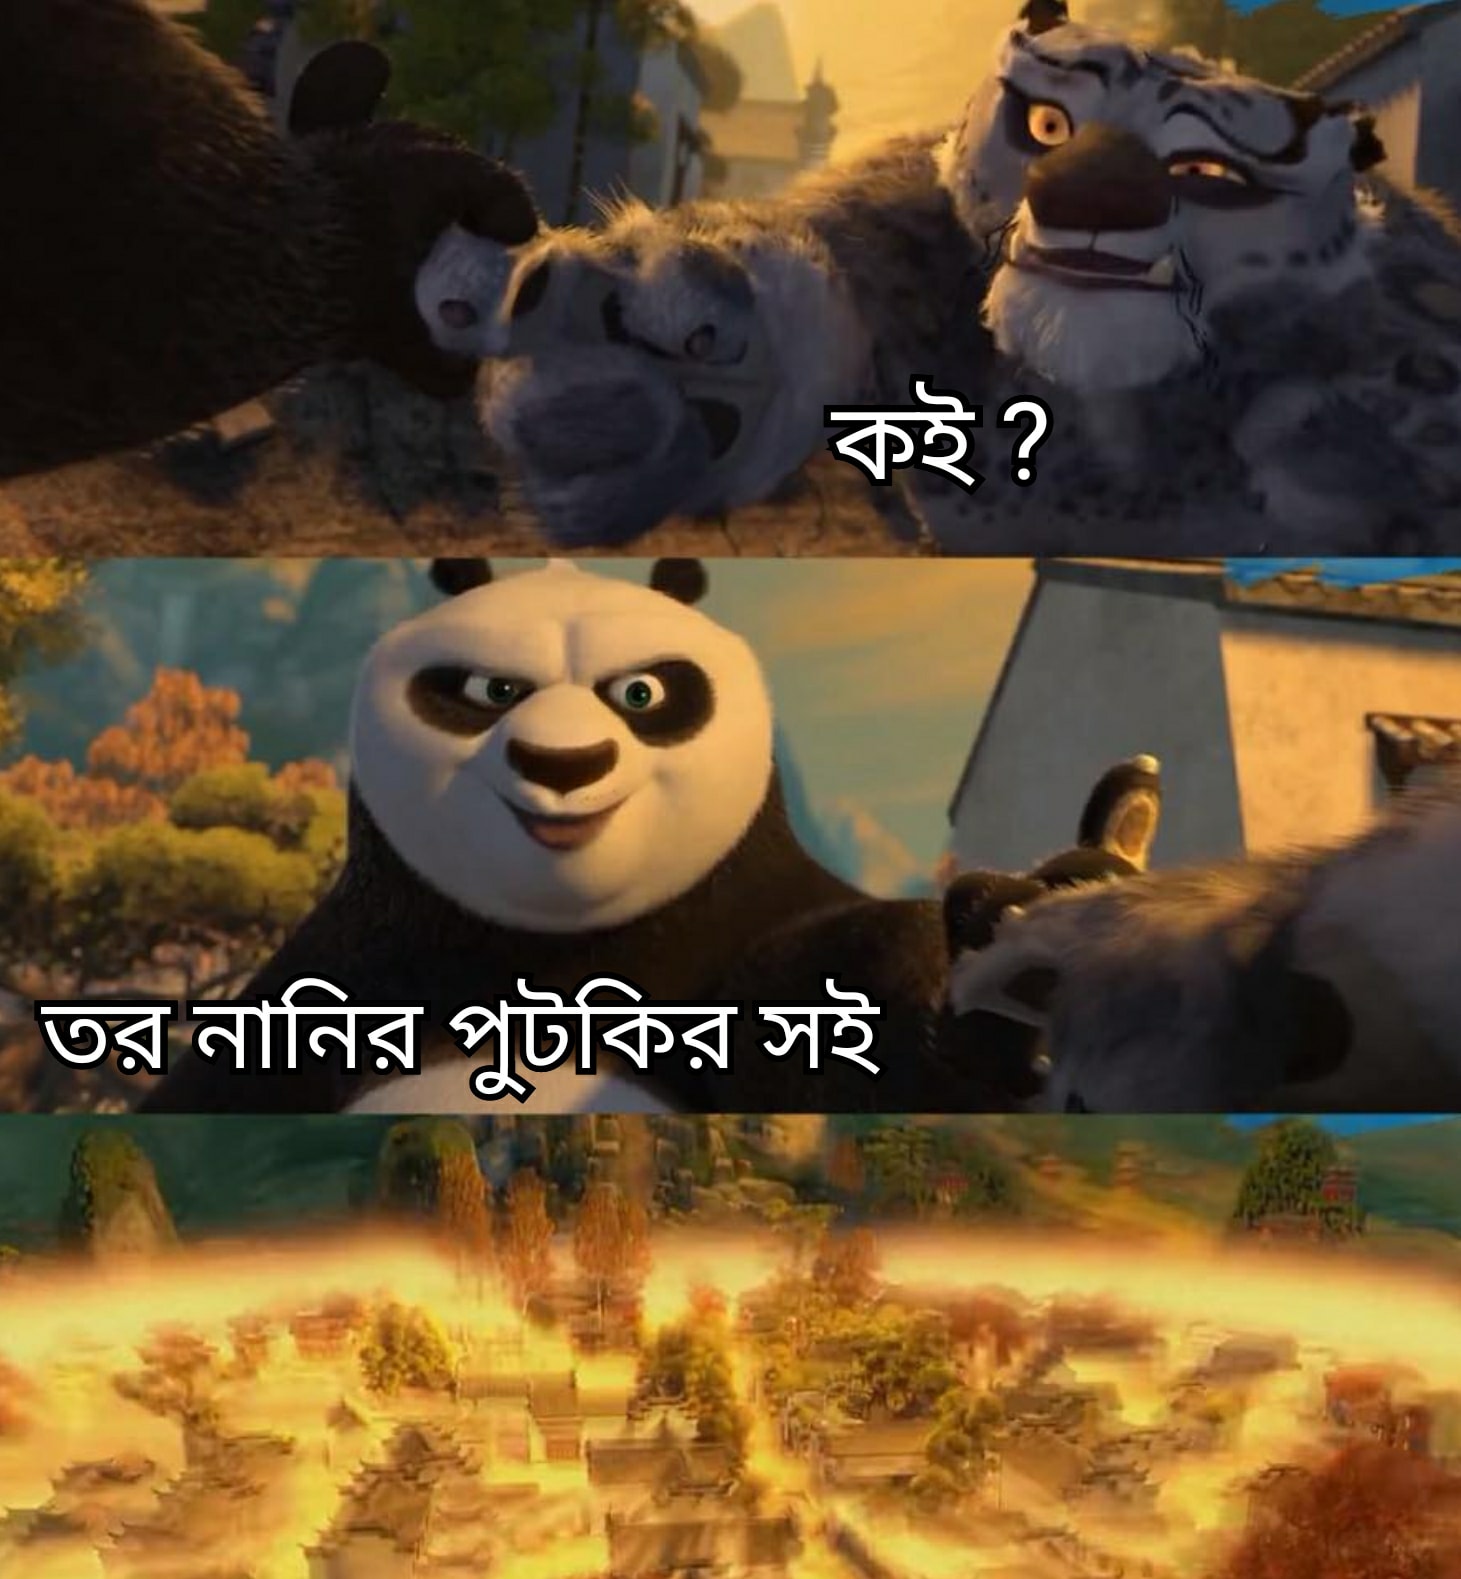
Caption: কই ?  তর নানির পুটকির সই
Label: hate